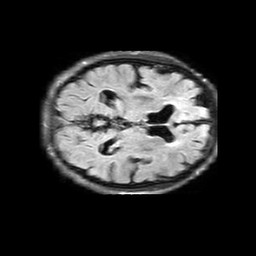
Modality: FLAIR
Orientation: axial
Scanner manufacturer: philips
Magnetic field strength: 3 T
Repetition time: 11 s
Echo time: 0.12 s